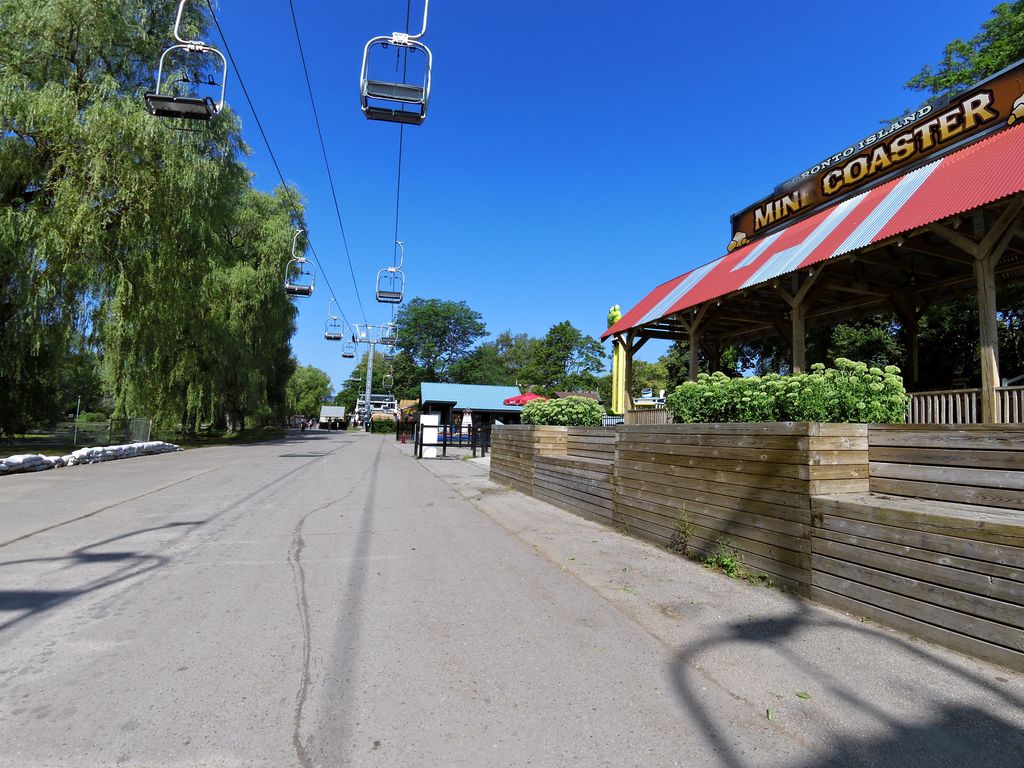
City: toronto